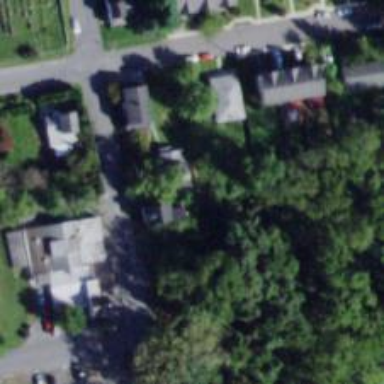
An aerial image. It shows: Alleyway designated as service road.